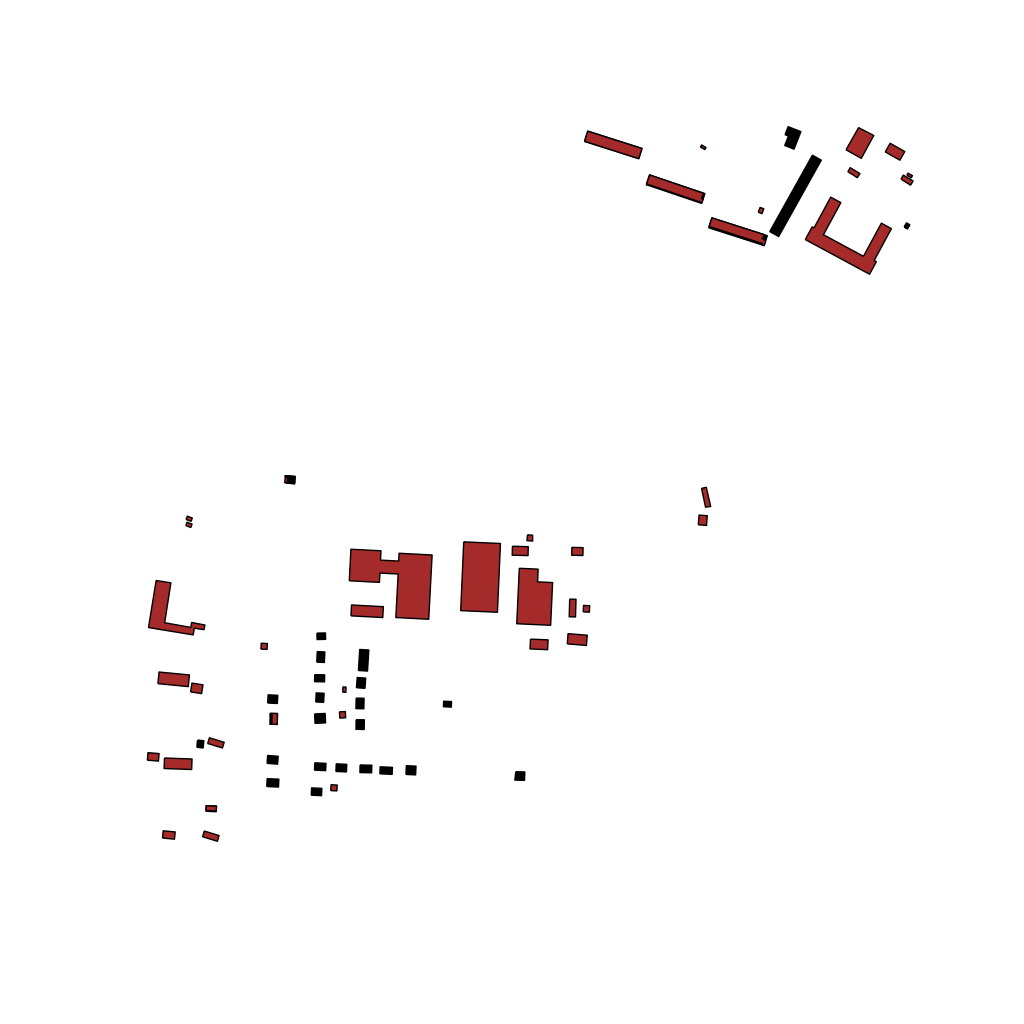
Tags: overhead vector_map, industrial, recreation, residential, special, soviet, high_rise, individual_rise, low_rise, density_1, Building, Facility, 1.0 km²